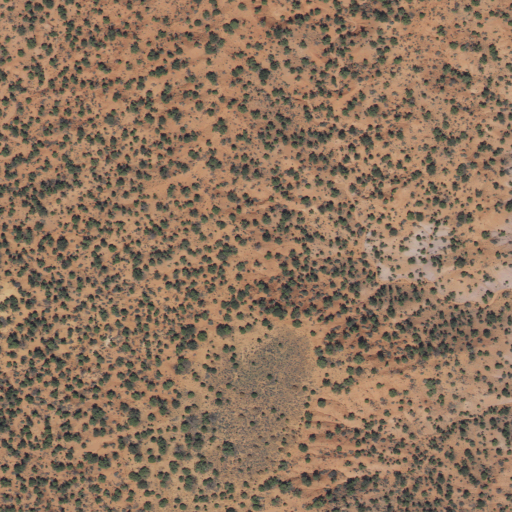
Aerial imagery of gap in Utah named Eightmile Pass containing only shrub